Question: When I try to post through jQuery it yields undefined characters. I'm using this jQuery code;
'''
jQuery(document).ready(function($)
{
$("#status_submit").on('click', function()
{
var message = $( "#message" ).val();
var uid = $( "#uid" ).val();
$.ajax(
{
type : "post",
dataType: "html",
url : "pro_profile.php?action=do_post_status",
data : "message="+message+"&uid="+uid,
success : function(response)
{
$('#show_custom_status').hide().html(response).fadeIn("slow");
document.getElementById('message').value = '';
document.getElementById('show_post_status').hide();
//alert("Status has been posted successfully.");
},
error : function(response)
{
alert(response);
}
});
return false;
});
});
'''
It does posts the message correctly but if I use language other then English then it shows the characters like this;

The PHP I used is;
'''
$insert_array = array(
"uid" => $uid,
"message" => $db->escape_string($mybb->input['message']),
"dateline" => TIME_NOW
);
$db->insert_query("pp_status", $insert_array);
'''
So its fine as far as code is concerned.
Please help!
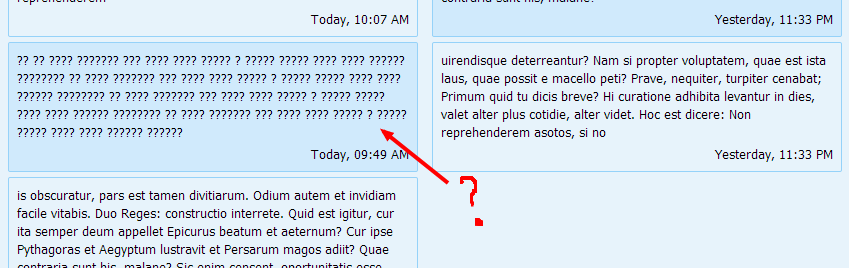
Answer: Change database collation from 'latin1_swedish_ci' to 'utf8_general_ci'
Other code seems correct.